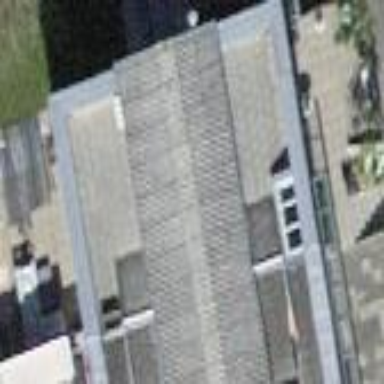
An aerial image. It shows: Terrace-style building with gabled roof.